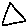
Label: triangle